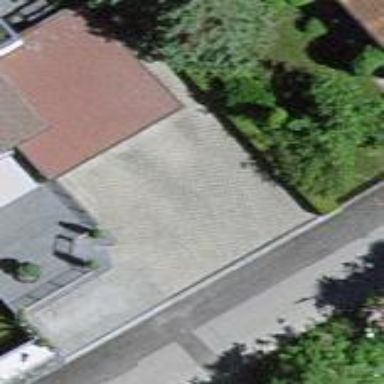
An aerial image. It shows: View of roof of building.